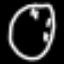
Label: clock